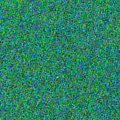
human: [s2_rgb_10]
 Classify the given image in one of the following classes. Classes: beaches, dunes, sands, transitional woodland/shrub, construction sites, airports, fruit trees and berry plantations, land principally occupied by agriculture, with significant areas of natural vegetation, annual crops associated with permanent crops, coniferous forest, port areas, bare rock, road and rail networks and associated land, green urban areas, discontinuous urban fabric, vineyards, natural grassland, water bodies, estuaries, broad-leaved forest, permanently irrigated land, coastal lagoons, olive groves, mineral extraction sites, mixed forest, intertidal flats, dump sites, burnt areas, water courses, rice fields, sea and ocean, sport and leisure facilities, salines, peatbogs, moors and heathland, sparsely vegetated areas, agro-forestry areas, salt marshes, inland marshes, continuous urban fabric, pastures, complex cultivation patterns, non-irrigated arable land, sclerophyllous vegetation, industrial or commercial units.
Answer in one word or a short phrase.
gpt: sea and ocean